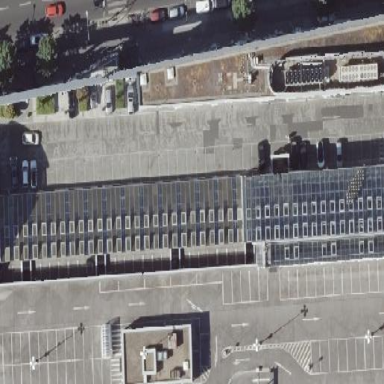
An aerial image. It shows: Building with flat glass roof.